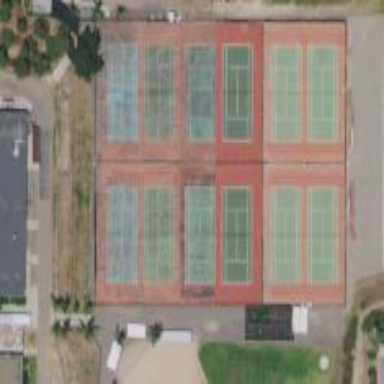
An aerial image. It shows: Tennis court on pitch designated for leisure land.